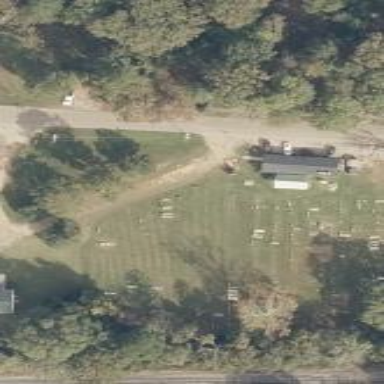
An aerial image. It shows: Grave yard.